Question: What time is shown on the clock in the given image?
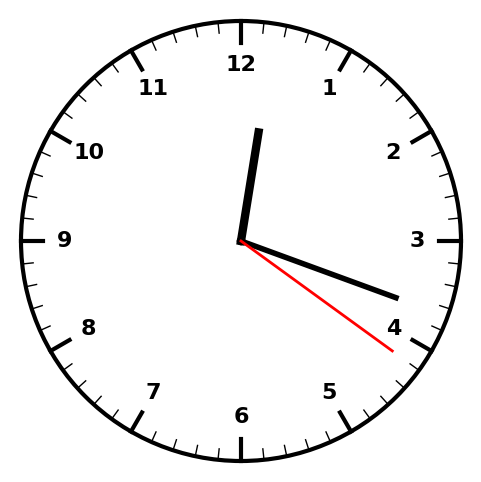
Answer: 12:18:21